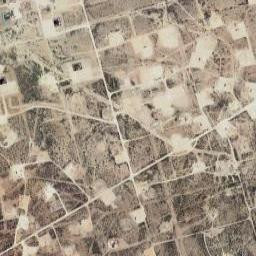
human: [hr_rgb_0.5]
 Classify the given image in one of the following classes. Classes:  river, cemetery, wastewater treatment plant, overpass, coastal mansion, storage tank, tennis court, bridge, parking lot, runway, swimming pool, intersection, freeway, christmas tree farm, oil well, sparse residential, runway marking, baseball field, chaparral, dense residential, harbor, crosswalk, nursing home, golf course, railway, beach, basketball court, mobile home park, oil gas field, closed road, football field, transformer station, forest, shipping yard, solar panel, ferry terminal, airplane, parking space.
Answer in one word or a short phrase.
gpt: oil gas field